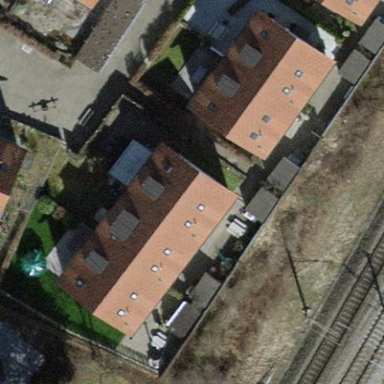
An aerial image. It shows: Terrace building.